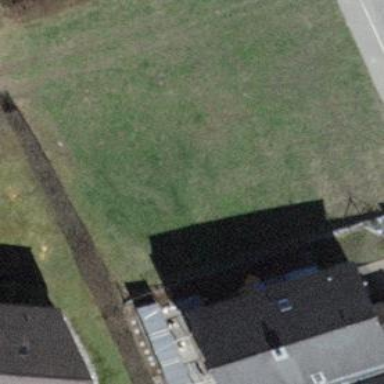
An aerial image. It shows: Area covered with grass.